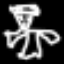
Label: angel